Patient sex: M
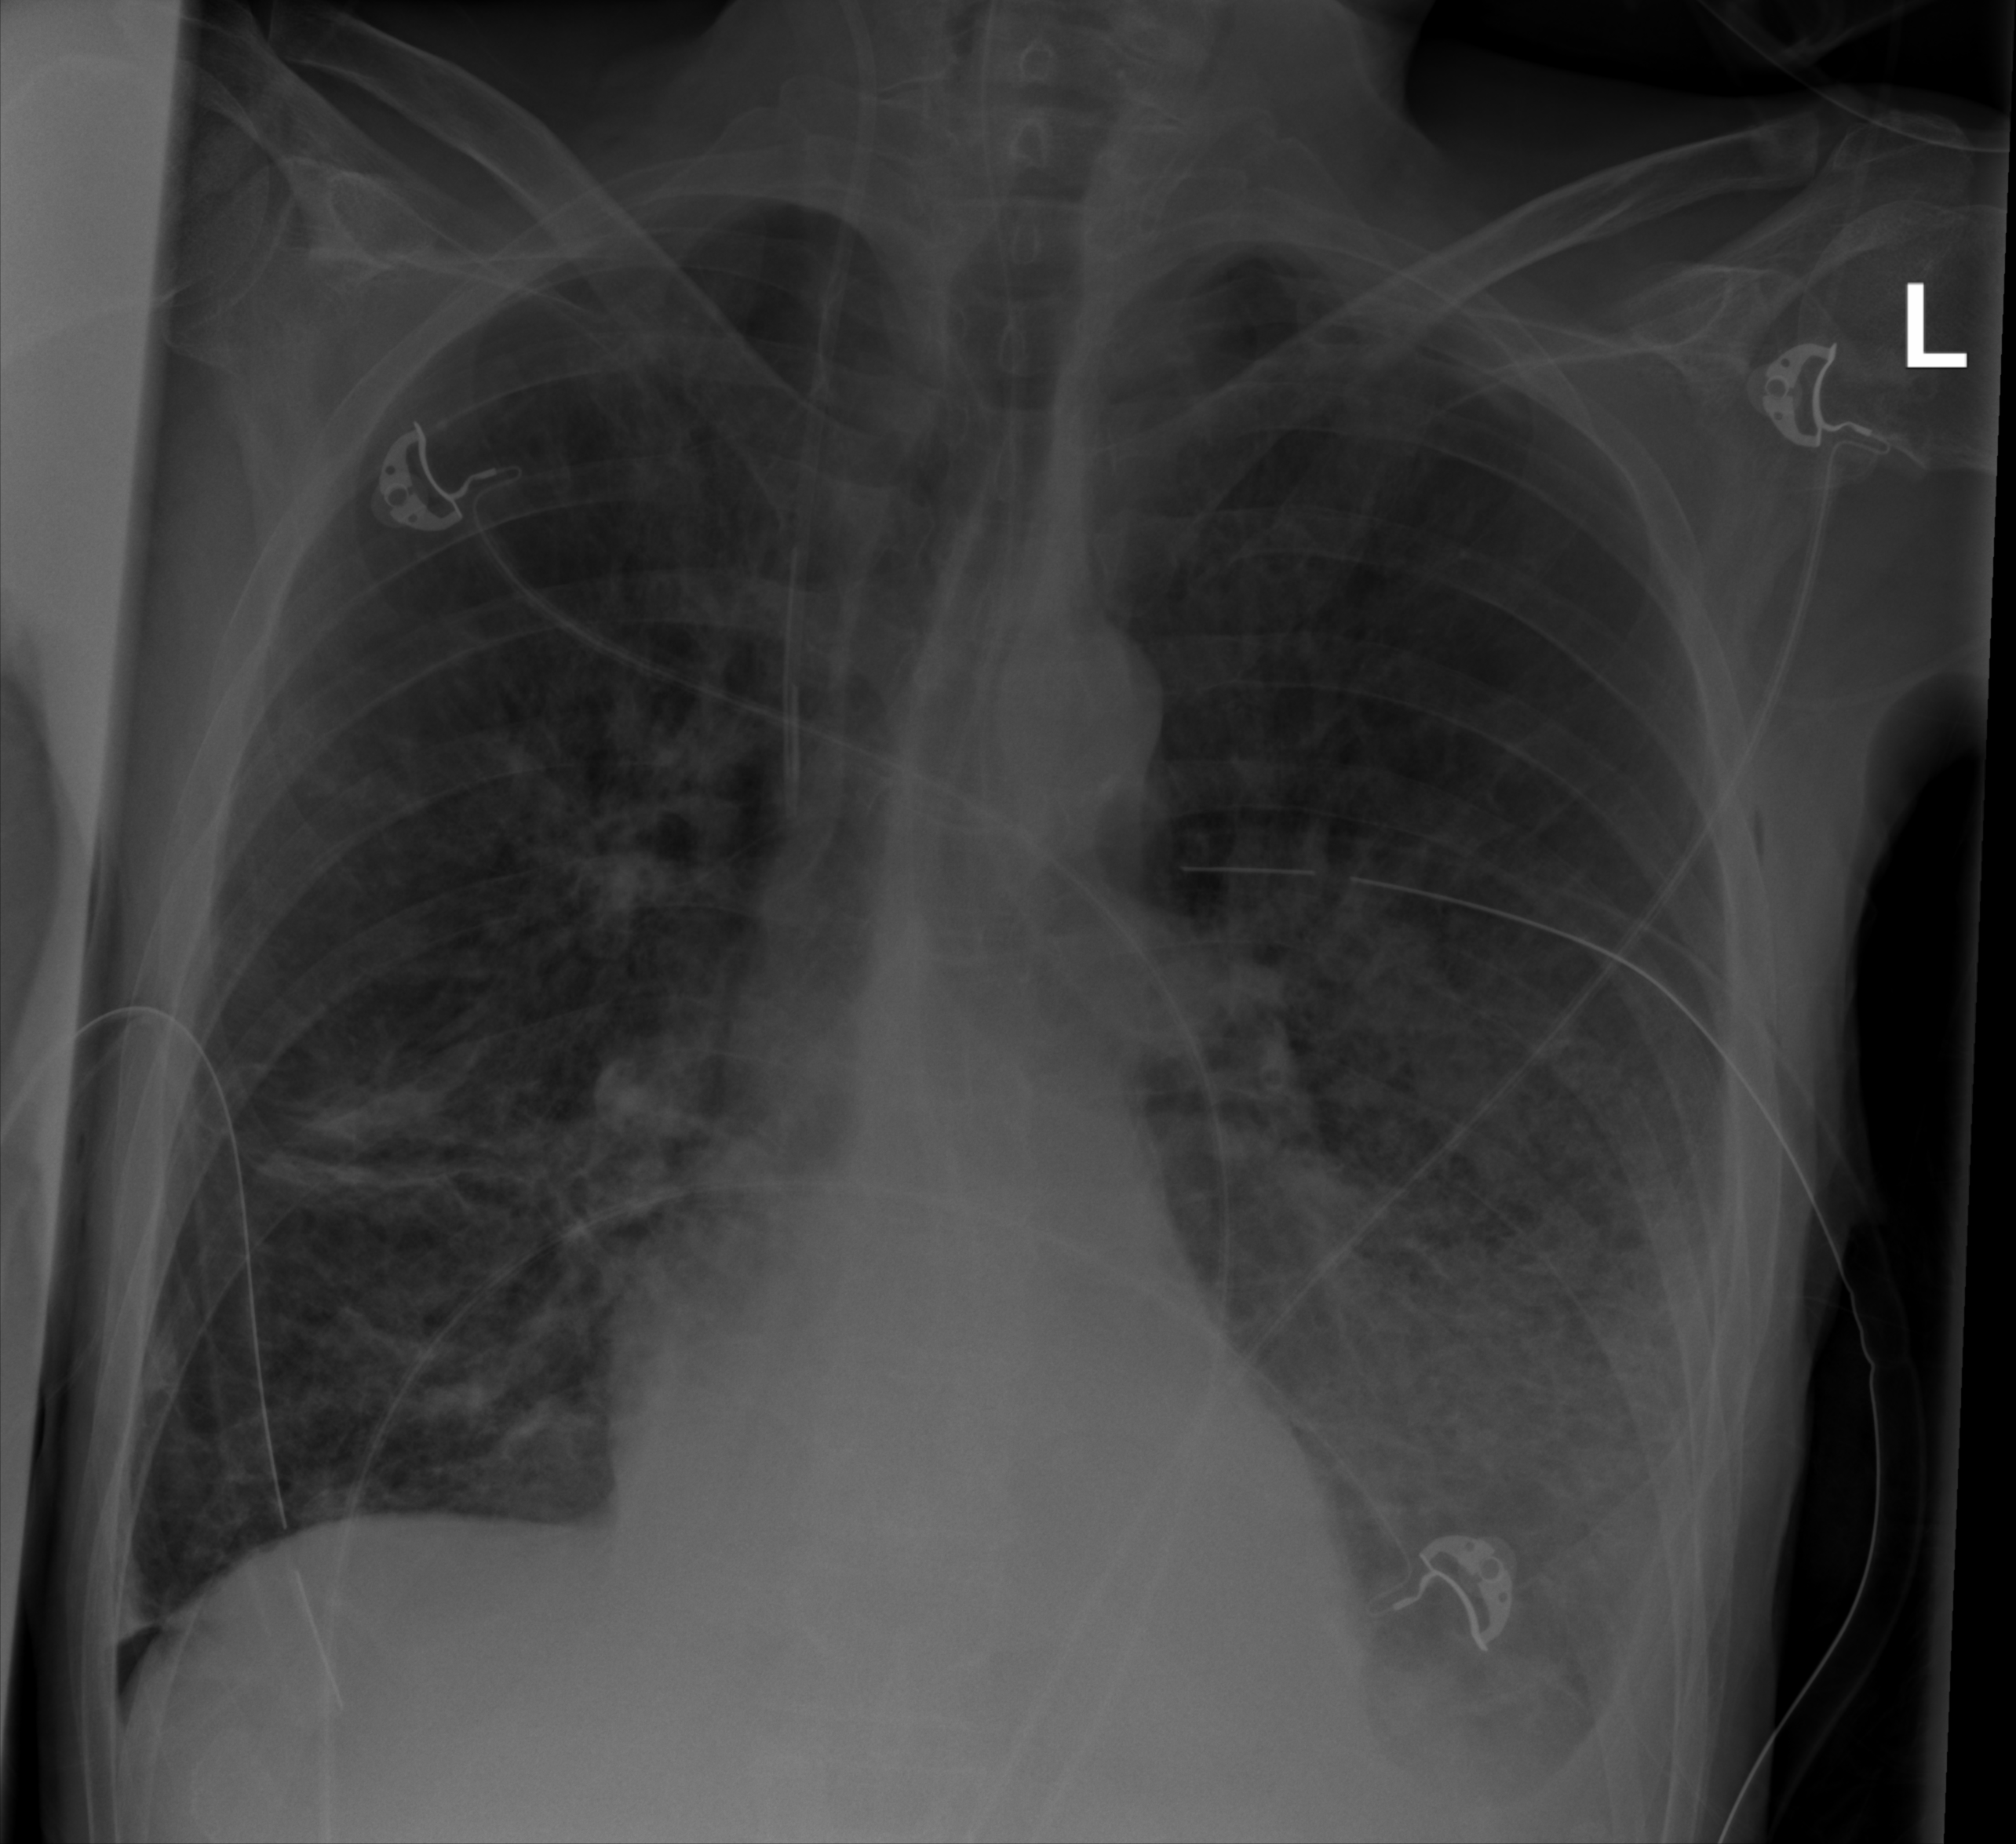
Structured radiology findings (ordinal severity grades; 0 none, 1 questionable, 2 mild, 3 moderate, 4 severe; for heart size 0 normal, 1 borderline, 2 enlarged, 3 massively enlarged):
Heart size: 0
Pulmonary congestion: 0
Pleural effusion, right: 0
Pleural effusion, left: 3
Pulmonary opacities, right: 0
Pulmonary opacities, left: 0
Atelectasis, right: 2
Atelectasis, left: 3